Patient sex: M
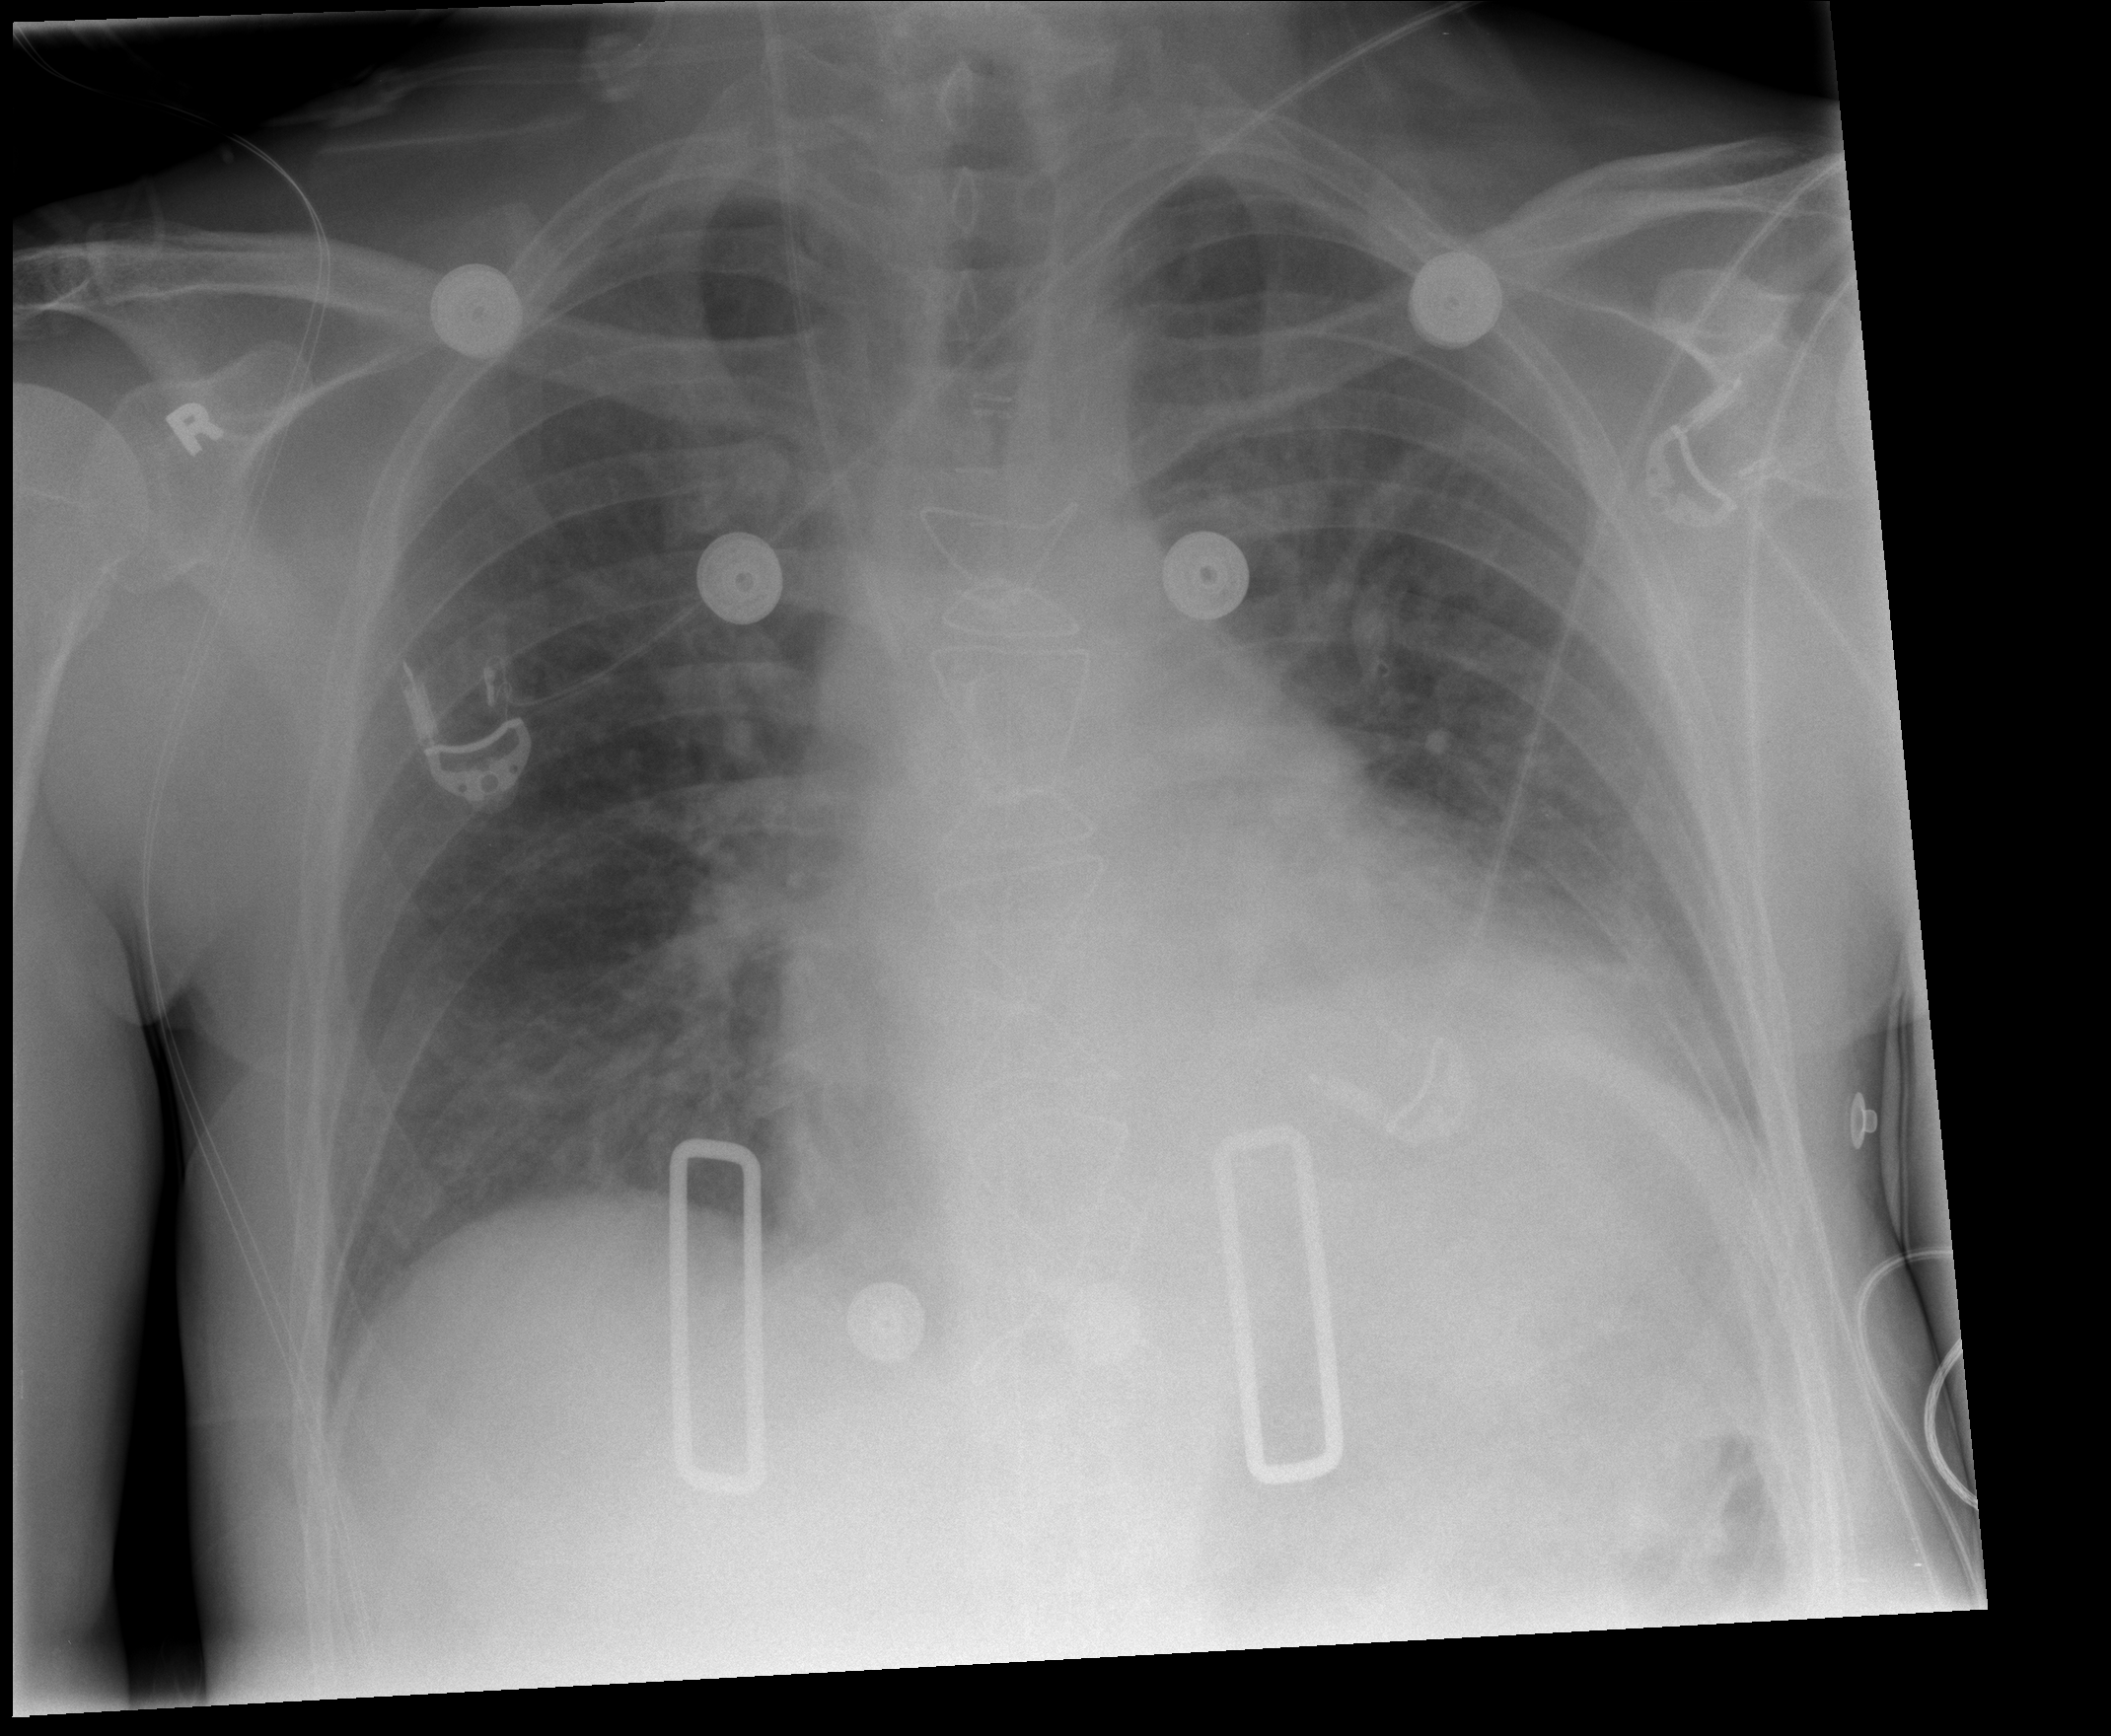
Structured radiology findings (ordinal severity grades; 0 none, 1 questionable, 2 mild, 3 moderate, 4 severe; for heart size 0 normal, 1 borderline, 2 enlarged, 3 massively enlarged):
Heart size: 2
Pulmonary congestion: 2
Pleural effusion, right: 0
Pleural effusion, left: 2
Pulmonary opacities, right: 1
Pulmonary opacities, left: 0
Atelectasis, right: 0
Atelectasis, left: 2